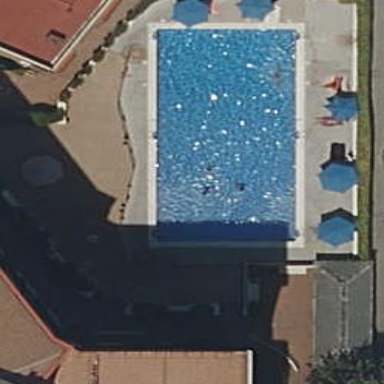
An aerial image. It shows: Swimming pool area designated for leisure and sports activities.